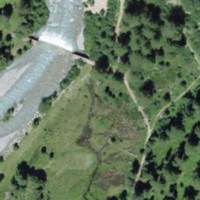
EUNIS habitat code: 26
Species observed at this site:
Leucozona lucorum
Erebia tyndarus
Linnaea borealis
Plantago alpina
Euphorbia cyparissias